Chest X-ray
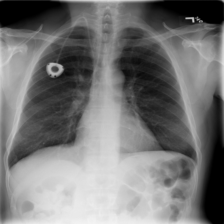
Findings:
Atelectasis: negative
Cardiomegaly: negative
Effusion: negative
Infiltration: negative
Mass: negative
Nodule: negative
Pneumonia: negative
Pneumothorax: negative
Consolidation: negative
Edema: negative
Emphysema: negative
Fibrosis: negative
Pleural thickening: negative
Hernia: negative